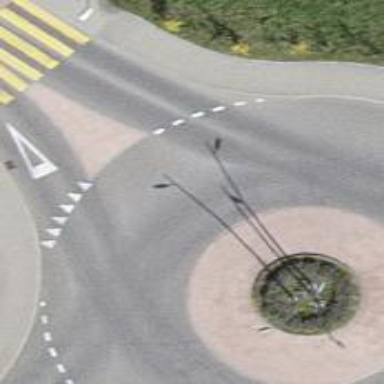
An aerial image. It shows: Secondary road leading to roundabout.